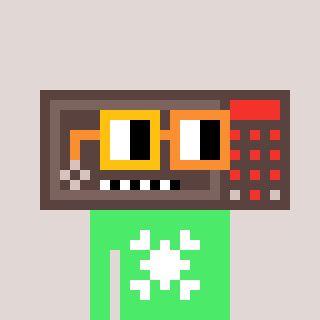
a pixel art character with square yellow and orange glasses, a wallsafe-shaped head and a teal-colored body on a warm background